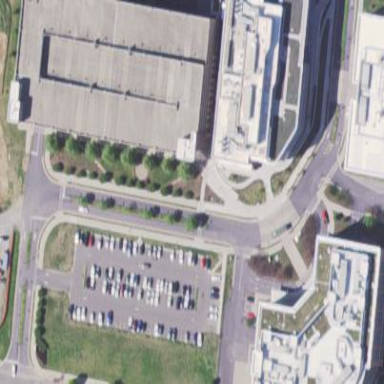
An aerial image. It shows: Multi-storey parking building.